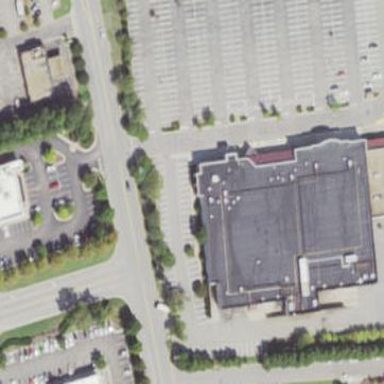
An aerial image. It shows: Supermarket building.